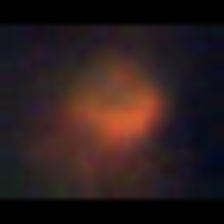
Taxon: NanoPlankton
Group: Other